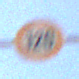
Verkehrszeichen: Geschwindigkeit120
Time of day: Midday
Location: Outdoor (Nature)
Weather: Clear
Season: NotSpecified
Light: Natural